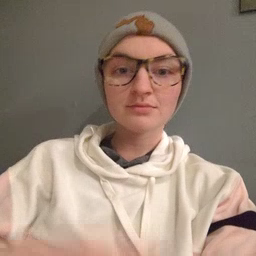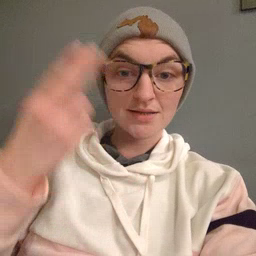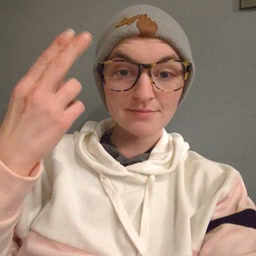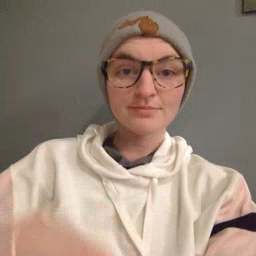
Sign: high